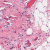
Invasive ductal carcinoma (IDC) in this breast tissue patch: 0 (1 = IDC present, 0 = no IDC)